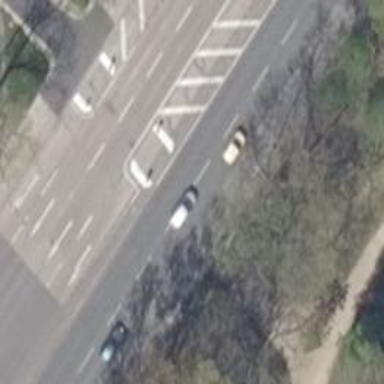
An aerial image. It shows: Secondary road with asphalt surface. There are sidewalks on both sides and cycle track.